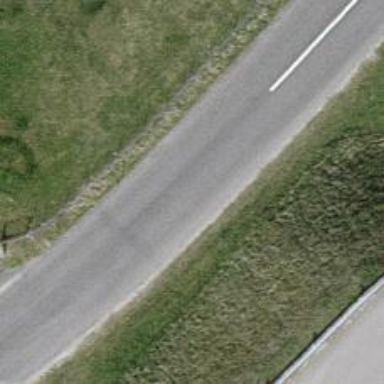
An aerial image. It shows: Tertiary road with asphalt surface.